九年级 · 度量几何学
已知: 在 $\triangle \mathrm{ABC}$ 中, $\angle \mathrm{ACB}=90^{\circ}, \mathrm{CD} \perp \mathrm{AB}$ 于 $\mathrm{D}, \mathrm{BE}: \mathrm{AB}=3$ : 5, 若 $\mathrm{CE}=\sqrt{2}, \cos \angle \mathrm{ACD}=$ $\frac{4}{5}$, 求 $\tan \angle \mathrm{AEC}$ 的值及 $\mathrm{CD}$ 的长.

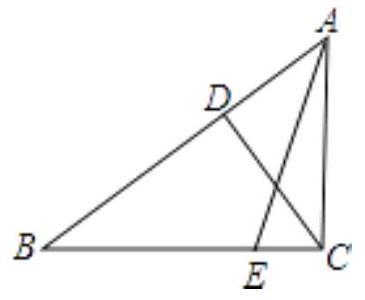
答案: $\tan \angle \mathrm{AEC}=3, \mathrm{CD}=\frac{12}{5} \sqrt{12}$

【解析】在 $\mathrm{RT} \triangle \mathrm{ACD}$ 与 $\mathrm{RT} \triangle \mathrm{ABC}$ 中 $\because \angle \mathrm{ABC}+\angle \mathrm{CAD}=90^{\circ}, \angle \mathrm{ACD}+\angle \mathrm{CAD}=90^{\circ} \therefore \angle \mathrm{ABC}=\angle \mathrm{ACD}$, $\therefore \cos \angle \mathrm{ABC}=\cos \angle \mathrm{ACD}=\frac{4}{5}$ 在 $\mathrm{RT} \triangle \mathrm{ABC}$ 中, $\frac{B C}{A B}=\frac{4}{5}$ - 令 $\mathrm{BC}=4 \mathrm{k}, \mathrm{AB}=5 \mathrm{k}$ 则 $\mathrm{AC}=3 \mathrm{k}$

由 $\frac{B E}{A B}=\frac{3}{5}, \mathrm{BE}=3 \mathrm{k}$ 则 $\mathrm{CE}=\mathrm{k}$, 且 $\mathrm{CE}=\sqrt{2}$ 则 $\mathrm{k}=\sqrt{2}, \mathrm{AC}=3 \sqrt{2}$

$\therefore \mathrm{RT} \triangle \mathrm{ACE}$ 中, $\tan \angle \mathrm{AEC}=\frac{A C}{E C}=3$

$\because \mathrm{RT} \triangle \mathrm{ACD}$ 中 $\cos \angle \mathrm{ACD}=\frac{C D}{A C}=\frac{4}{5}, \mathrm{CD}=\frac{12}{5} \sqrt{12}$.